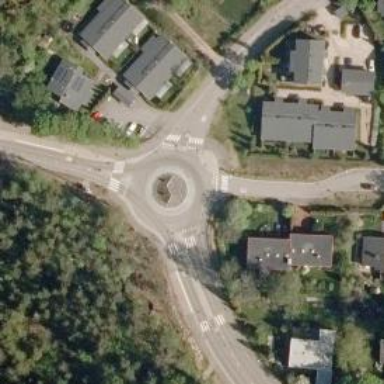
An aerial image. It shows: Tertiary road with asphalt surface leading to roundabout.